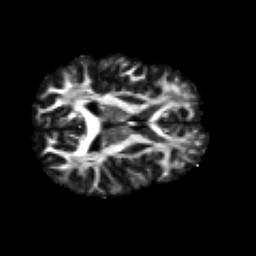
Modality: FA
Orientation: axial
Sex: male
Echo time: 0.114 s